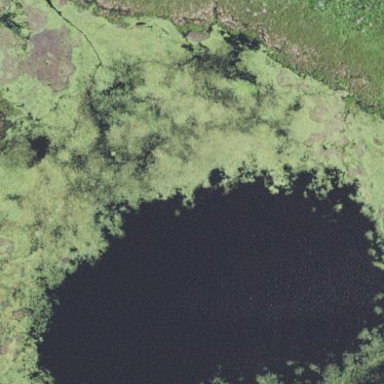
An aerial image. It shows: Beautiful lake surrounded by nature.